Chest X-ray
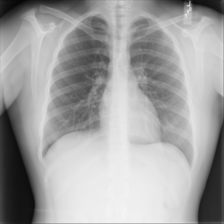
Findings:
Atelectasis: negative
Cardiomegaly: negative
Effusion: negative
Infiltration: negative
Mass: negative
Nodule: negative
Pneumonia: negative
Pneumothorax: negative
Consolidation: negative
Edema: negative
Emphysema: negative
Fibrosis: negative
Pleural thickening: negative
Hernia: negative